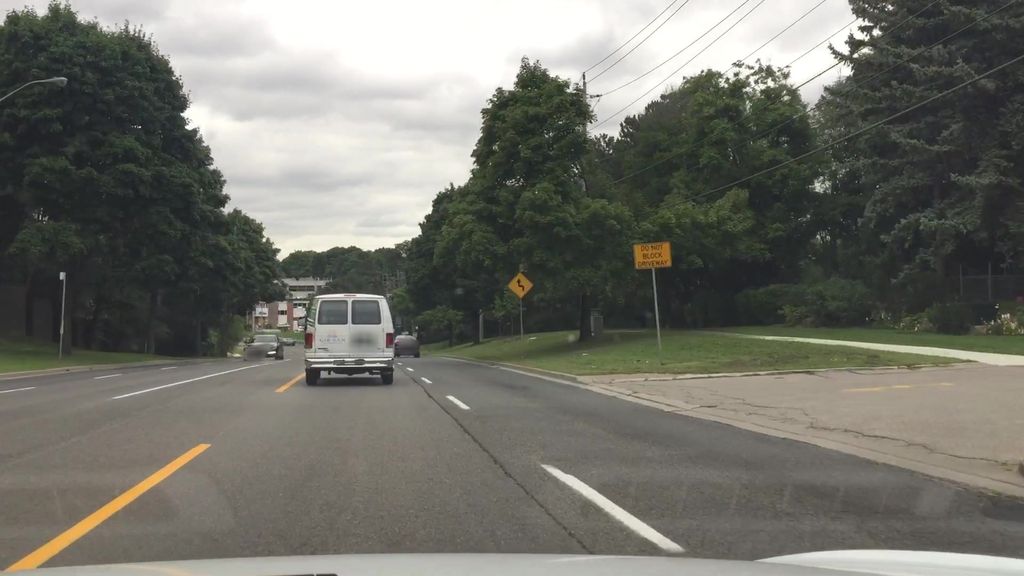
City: toronto